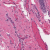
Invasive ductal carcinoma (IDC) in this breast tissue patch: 0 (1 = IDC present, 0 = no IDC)